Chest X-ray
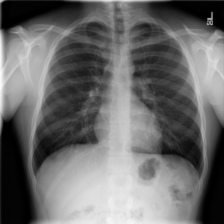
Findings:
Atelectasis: negative
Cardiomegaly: negative
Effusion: negative
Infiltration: negative
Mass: negative
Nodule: negative
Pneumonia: negative
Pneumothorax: negative
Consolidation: negative
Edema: negative
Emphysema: negative
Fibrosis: negative
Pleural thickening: negative
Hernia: negative